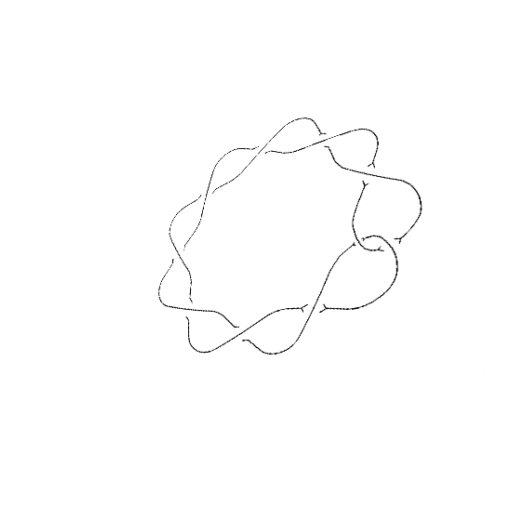
Crossing number: 10